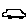
Label: car